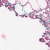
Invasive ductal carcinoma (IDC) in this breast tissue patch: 0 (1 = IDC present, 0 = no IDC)